Question: Can anyone tell me why this is happening, please?

What I'm trying to do is get them to all align centered, regardless of how many there are. It works lovely for quite a few, and even works with only 1 more, but 4 seems to do this. I'm adding them in code, here:
'''
LinearLayout guessHolders = (LinearLayout)findViewById(R.id.guessHolders);
guessHolders.removeAllViews();
currentLetterPosition = 0;
final Bitmap emptyLetterHolder = BitmapFactory.decodeResource(getResources(), R.drawable.letter_holder);
for(int i=0; i<Globals.mUser.getLevel().getSolution().length(); i++)
{
final EmptyLetter tmp = new EmptyLetter(this, i);
tmp.setImageBitmap(emptyLetterHolder);
LinearLayout.LayoutParams parms = new LinearLayout.LayoutParams(Globals.defaultLetterSizes[mBlockSize],
Globals.defaultLetterSizes[mBlockSize], 1);
parms.weight = 1;
parms.gravity = Gravity.CENTER_HORIZONTAL;
tmp.setLayoutParams(parms);
tmp.setAdjustViewBounds(false);
tmp.setOnClickListener(new View.OnClickListener() {
@Override
public void onClick(View v) {
Log.i("PP2", tmp.getId() + " << the clicked empty letter holder id");
currentLetterPosition = tmp.getId();
tmp.setImageBitmap(emptyLetterHolder);
setChosenLetter(tmp.getId(), '');
}
});
currentEmpties.add(tmp);
guessHolders.addView(tmp);
}
'''
I've tried setting 'gravity', 'weightsum', 'width' and 'height' of the box views as well as the parent container 'LinearLayout', but nothing seems to shift them.
Any help is greatly appreciated!
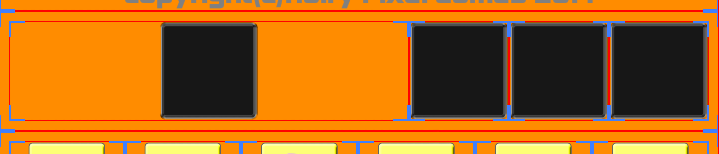
Answer: Fixed it. With the following:
'''
LinearLayout.LayoutParams parms = new LinearLayout.LayoutParams(Globals.defaultLetterSizes[mBlockSize],
Globals.defaultLetterSizes[mBlockSize], 0);
parms.gravity = Gravity.CENTER_HORIZONTAL;
tmp.setLayoutParams(parms);
'''
So, I set the to zero and leave the rest to the OS. Works for all of them now. Marvelous.
Cheers